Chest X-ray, AP view. Patient: 9 years old, sex M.
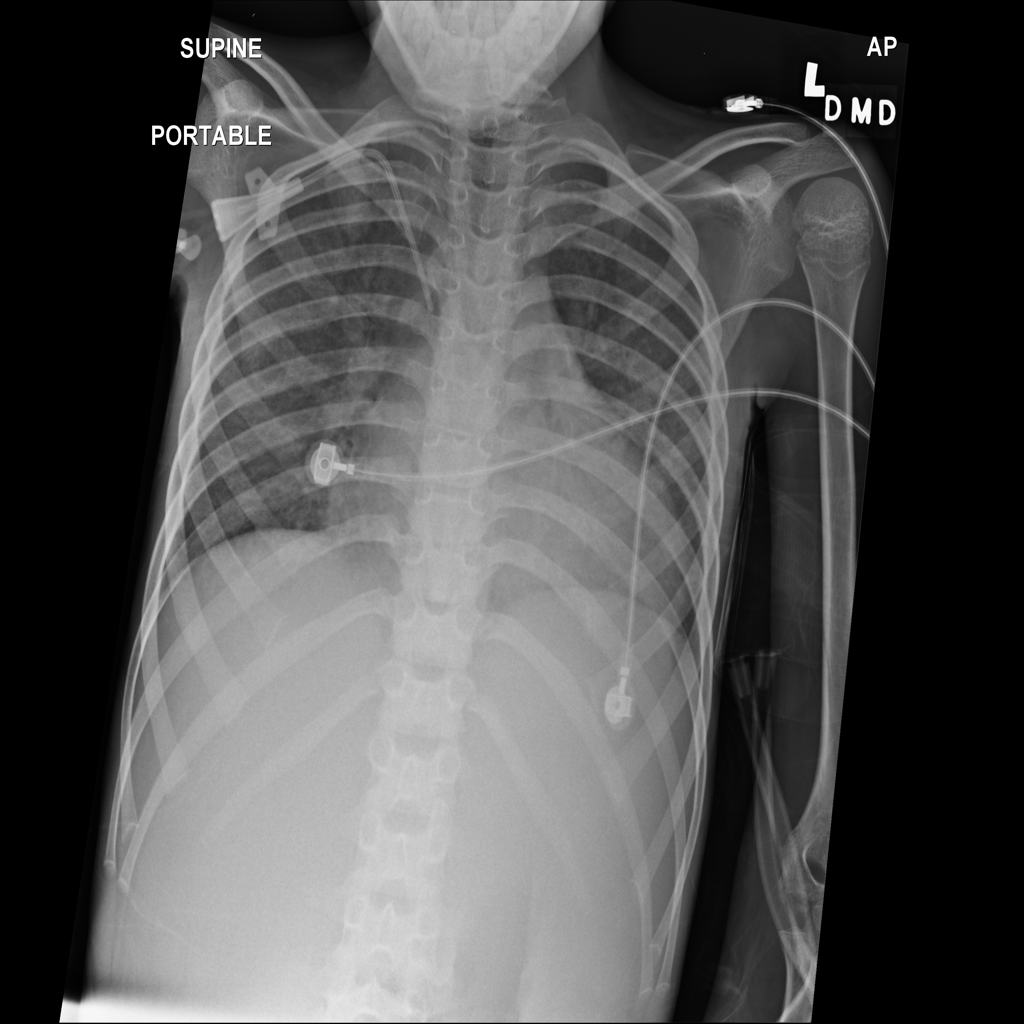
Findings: No Finding